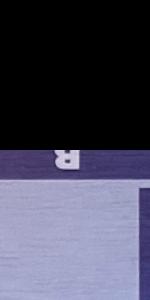
Label: Empty